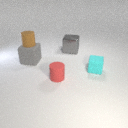
small red rubber cylinder in front of large gray metal cube